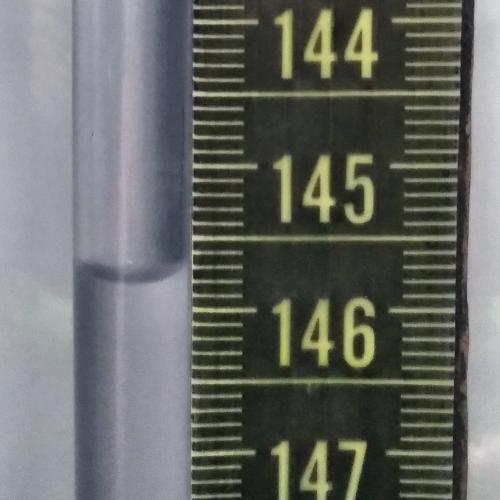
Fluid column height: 145.8 cm